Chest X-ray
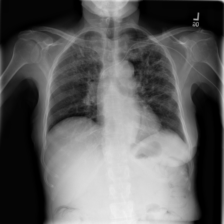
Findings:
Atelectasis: negative
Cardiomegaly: negative
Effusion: negative
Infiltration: positive
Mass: negative
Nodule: negative
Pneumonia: negative
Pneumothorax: negative
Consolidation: negative
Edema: negative
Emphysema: negative
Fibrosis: negative
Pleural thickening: negative
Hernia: negative